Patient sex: M
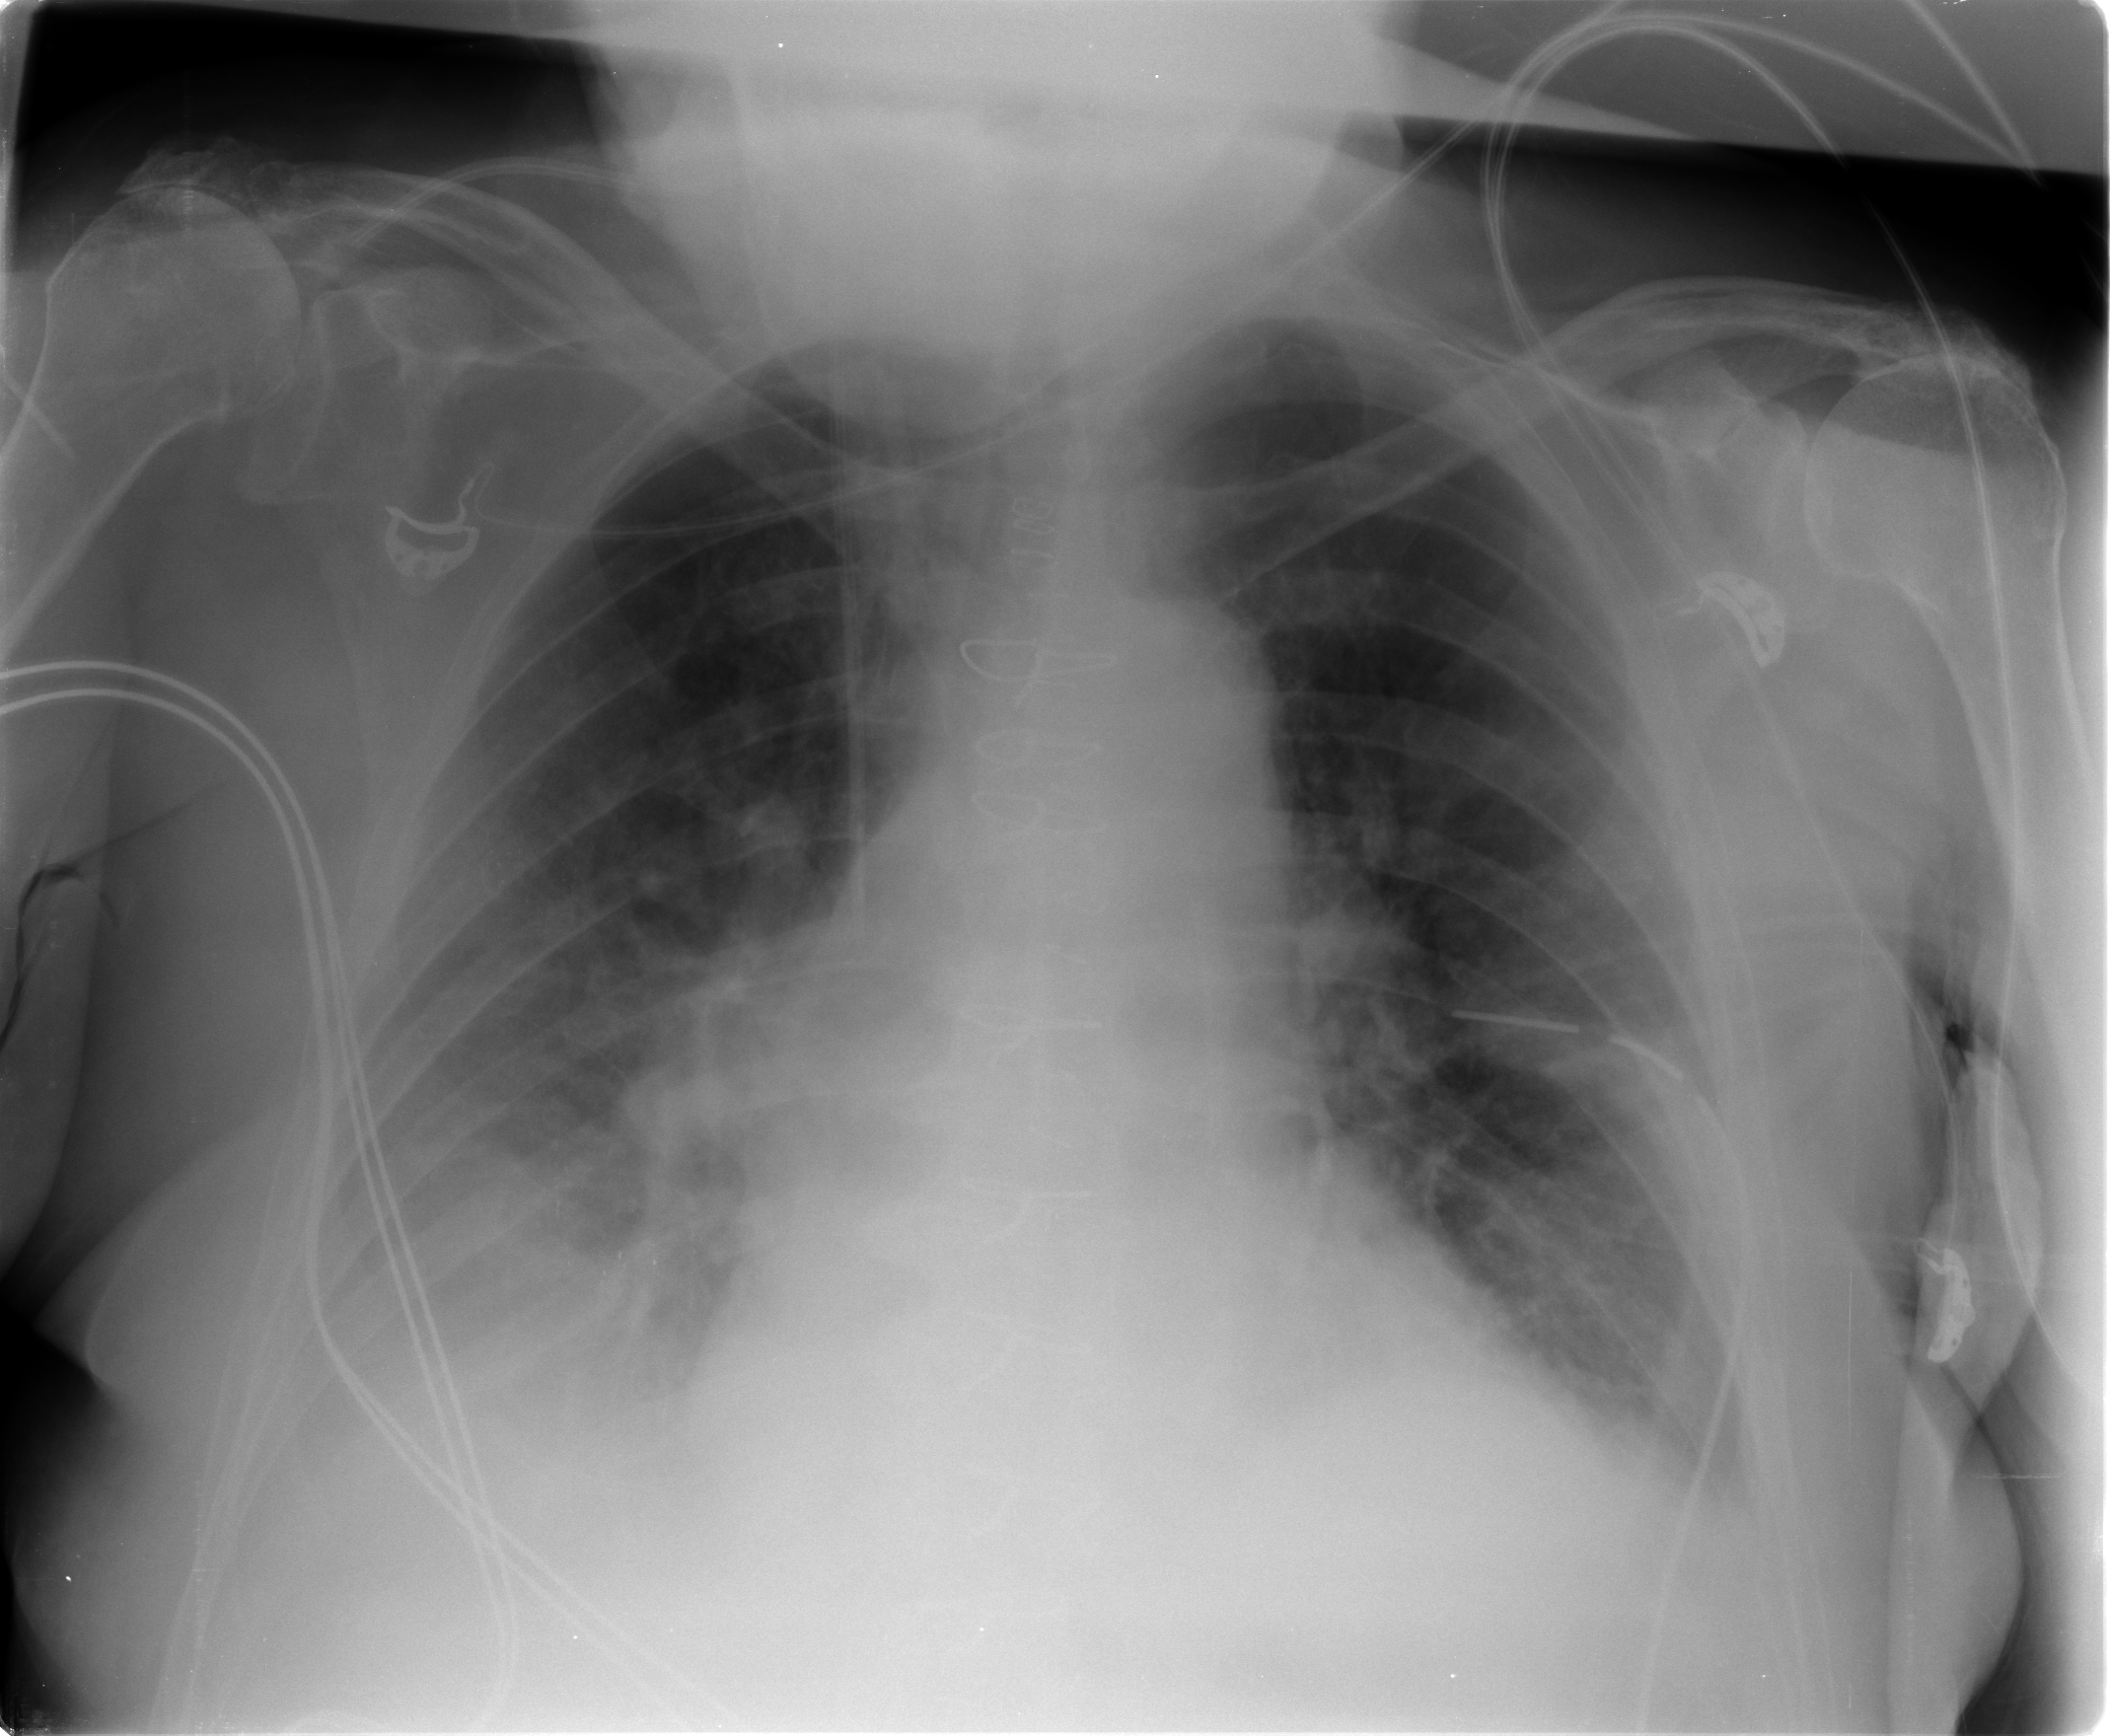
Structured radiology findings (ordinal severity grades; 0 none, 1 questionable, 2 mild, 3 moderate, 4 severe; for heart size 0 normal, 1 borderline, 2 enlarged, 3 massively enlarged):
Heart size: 0
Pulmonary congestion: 1
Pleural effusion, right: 2
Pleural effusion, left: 2
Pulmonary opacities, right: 2
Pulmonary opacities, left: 1
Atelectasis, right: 2
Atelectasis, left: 2